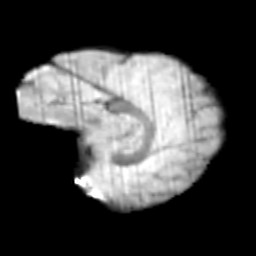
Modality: T2w
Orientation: sagittal
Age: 11
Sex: female
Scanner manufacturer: siemens
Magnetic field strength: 3 T
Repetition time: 3.8 s
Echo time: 0.07 s